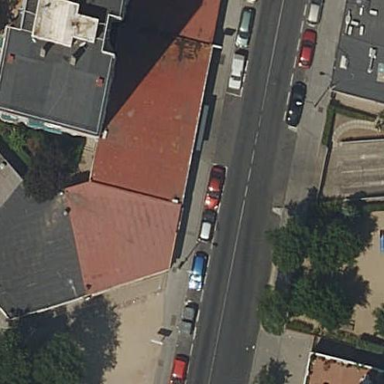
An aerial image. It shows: Building.